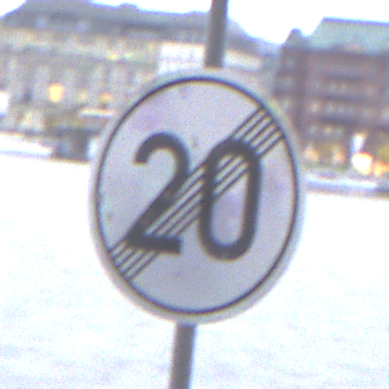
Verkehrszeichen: EndeGeschwindigkeit20
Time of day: MorningAfternoon
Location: Outdoor (Urban)
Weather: Overcast
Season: NotSpecified
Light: Natural